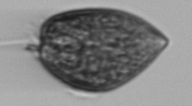
Label: Prorocentrum_micans